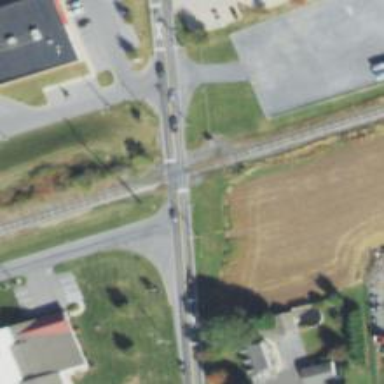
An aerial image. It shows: Level crossing with lights at the railway.